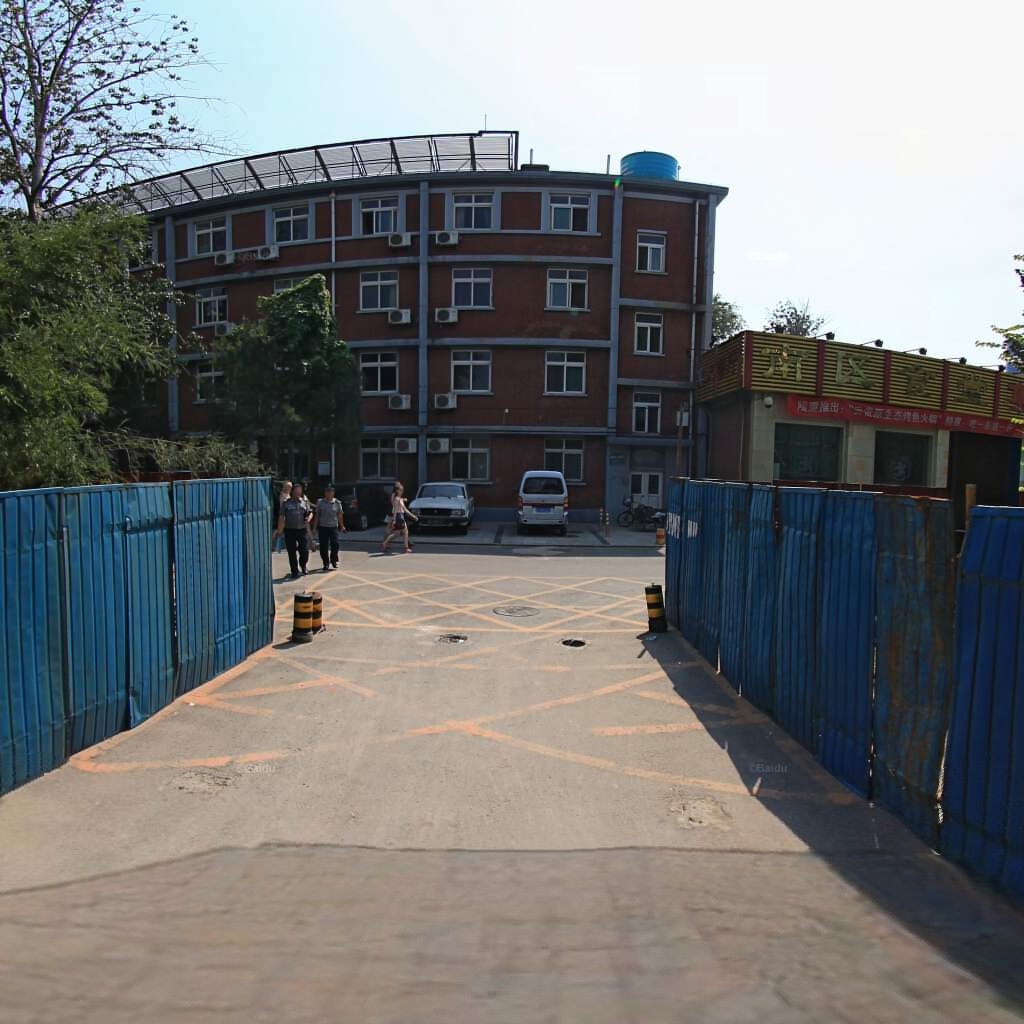
Region: Haidian
Road damage annotations: pothole, pothole, manhole cover